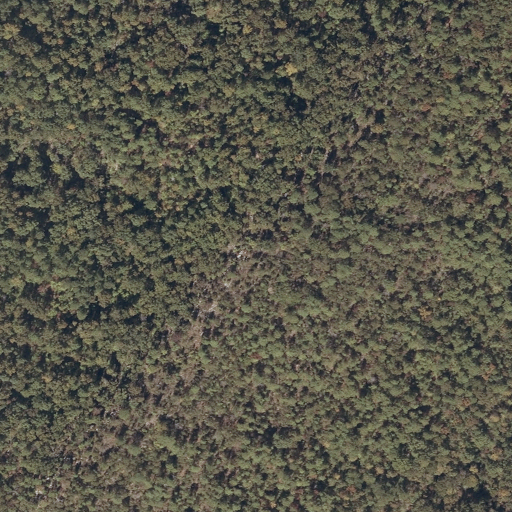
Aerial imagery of mountain in Alabama named Reedy Mountain containing deciduous forest, mixed forest, and evergreen forest